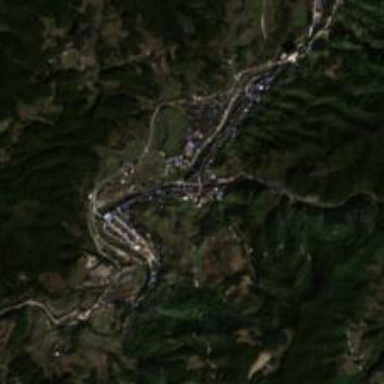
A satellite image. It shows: Ethnic township within town.